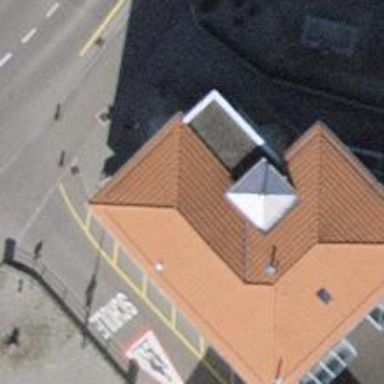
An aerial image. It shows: Restaurant.